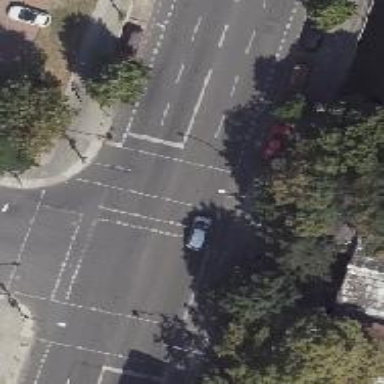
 along with separate lanes for cycling and parking."